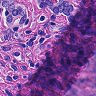
Metastatic tissue present: yes